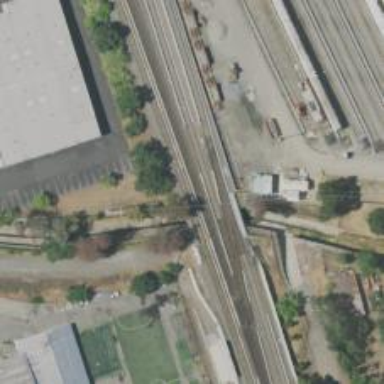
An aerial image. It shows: Bridge for electrified rail.